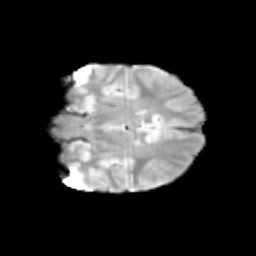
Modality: T2w
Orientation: coronal
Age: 10
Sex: female
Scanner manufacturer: siemens
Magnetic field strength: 3 T
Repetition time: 3.8 s
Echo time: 0.07 s